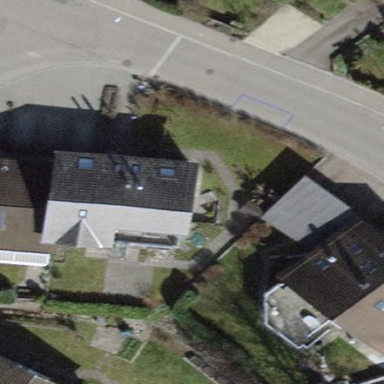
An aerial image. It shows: Semidetached house with gabled roof.